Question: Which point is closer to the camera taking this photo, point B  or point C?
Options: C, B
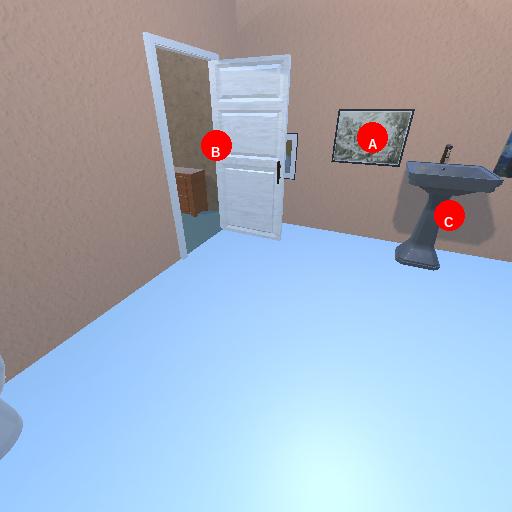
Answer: C